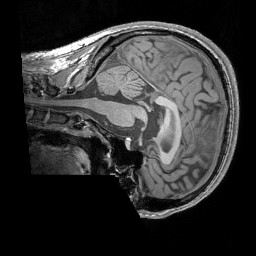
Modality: T1w
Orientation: sagittal
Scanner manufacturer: siemens
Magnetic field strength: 3 T
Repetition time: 1.83 s
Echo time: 0.00303 s